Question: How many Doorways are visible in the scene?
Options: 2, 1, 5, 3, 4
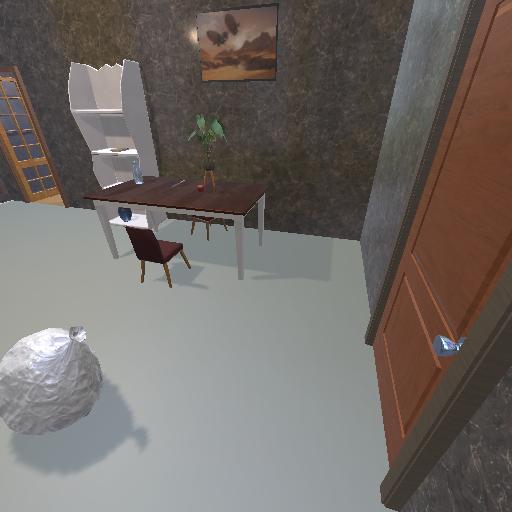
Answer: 2